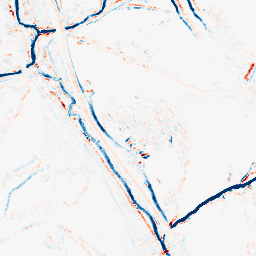
Category: morphological
Decomposition family: morphological_diamond
Decomposition parameters: operation: average
radius: 3
Upsampling method: sinc_blackman
Upsampling parameters: scale: 2
kernel_size: 8
Upsampling scale: 2